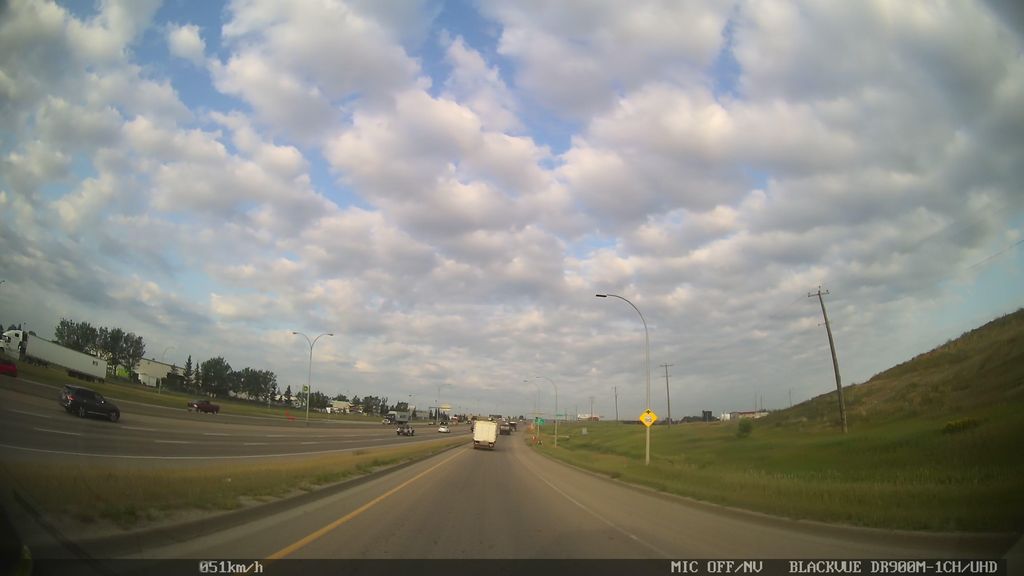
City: edmonton